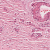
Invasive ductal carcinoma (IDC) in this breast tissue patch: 1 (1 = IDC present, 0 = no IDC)